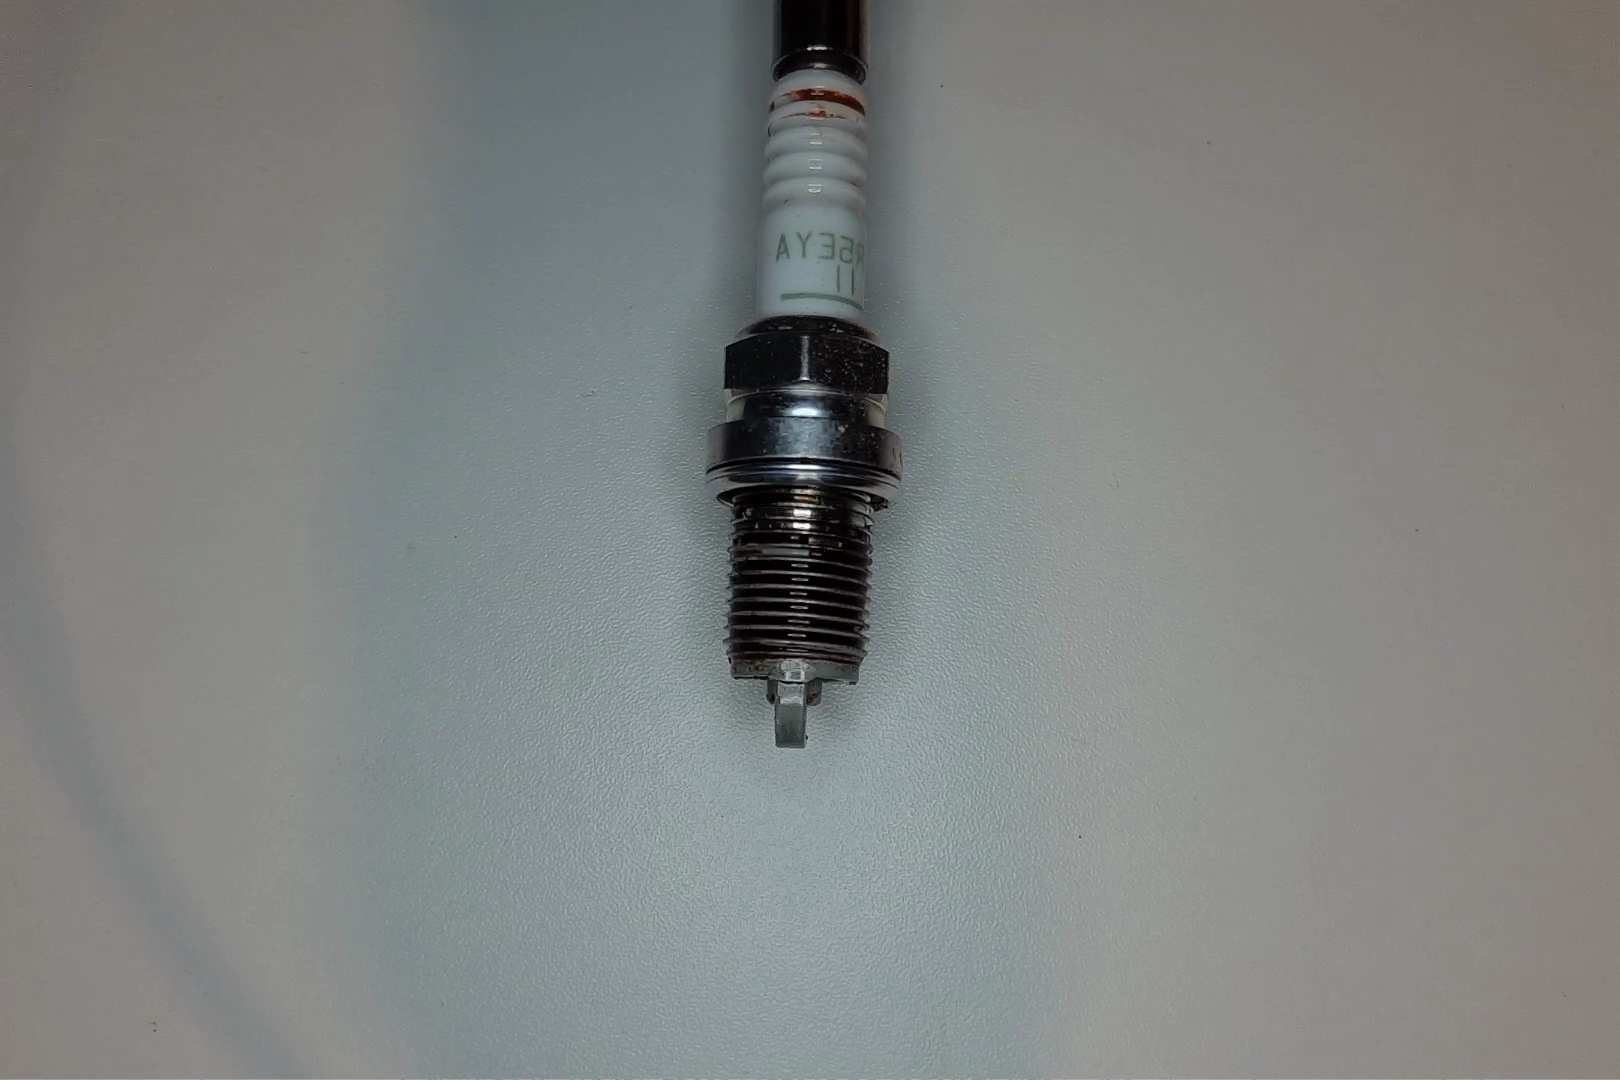
Label: anomaly